Question: I have two Image controls on each other and I set the alpha channel of some pixels to zero, from the upper one(this is the colorful). But after I "zoom" (width the ScaleTransform), a "border" will be visible around the pixels that have set. Here is a screenshot:

Here is the code:
'''
<Grid Name="grdPhotos">
<Image Stretch="None" Source="picture_grayscale.jpg" Name="photo1" HorizontalAlignment="Left" VerticalAlignment="Top" />
<Image Stretch="None" Source="picture.jpg" Name="photo2" MouseLeftButtonDown="photo2_MouseLeftButtonDown" HorizontalAlignment="Left" VerticalAlignment="Top" />
</Grid>
'''
---
'''
private void photo2_MouseLeftButtonDown(object sender, MouseButtonEventArgs e)
{
var photo = photo2.Source as WriteableBitmap; // A WriteableBitmap is created before from the Source BitmapImage
for (int x = 100; x < 200; x++)
{
for (int y = 100; y < 200; y++)
{
int index = Convert.ToInt32(photo.PixelWidth * y + x);
if (index > 0 && index < photo.Pixels.Length)
SetPixelAlphaChannel(ref photo.Pixels[index], 0);
}
}
var transform = new ScaleTransform { ScaleX = 2, ScaleY = 2 };
photo1.RenderTransform = photo2.RenderTransform = transform;
}
public void SetPixelAlphaChannel(ref int pixel, byte value)
{
var color = ColorFromPixel(pixel);
if (color.A == value)
return;
color.A = value;
pixel = ColorToPixel(color);
}
private Color ColorFromPixel(int pixel)
{
var argbBytes = BitConverter.GetBytes(pixel);
return new Color { A = argbBytes[3], R = argbBytes[2], G = argbBytes[1], B = argbBytes[0] };
}
private int ColorToPixel(Color color)
{
var argbBytes = new byte[] { color.B, color.G, color.R, color.A };
return BitConverter.ToInt32(argbBytes, 0);
}
'''
Why is this? Or how can I implement a zoom functionality without this "border"? Thanks a lot.
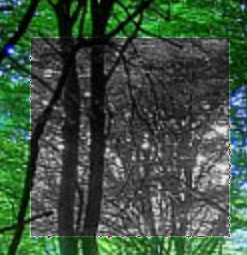
Answer: When you zoom an image, the pixel values will be <URL>, this will result in pixels in the border are you are observing being the result of interpolating your transparent pixels with their non transparent neighbours. Unfortunately you cannot control the interpolation behaviour of render transforms. You are going to have to do this yourself, possibly via 'WriteableBitmap'.